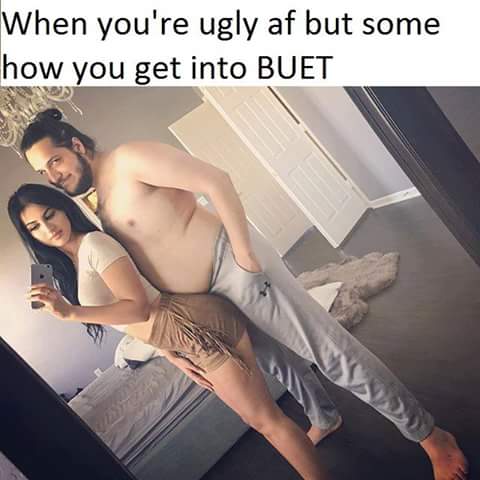
Caption: When you're ugly af but some how you get into BUET
Label: hate